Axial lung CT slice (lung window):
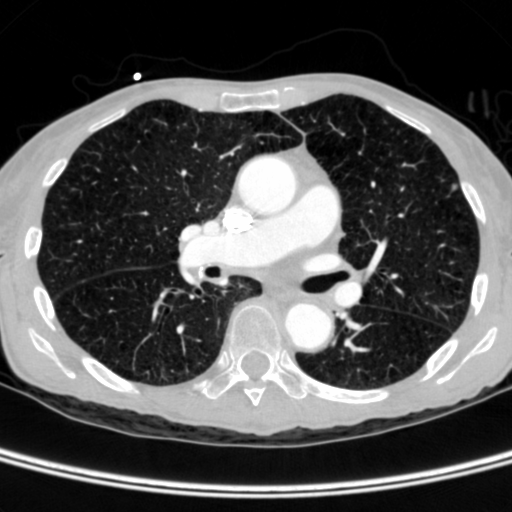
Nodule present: no